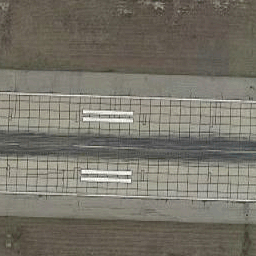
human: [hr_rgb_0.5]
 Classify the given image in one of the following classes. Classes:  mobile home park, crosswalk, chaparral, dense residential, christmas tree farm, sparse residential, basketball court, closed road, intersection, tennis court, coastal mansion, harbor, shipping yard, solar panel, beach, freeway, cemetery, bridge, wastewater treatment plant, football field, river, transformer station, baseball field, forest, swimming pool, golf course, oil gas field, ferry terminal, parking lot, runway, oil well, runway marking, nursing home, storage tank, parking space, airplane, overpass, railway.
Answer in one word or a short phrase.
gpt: runway